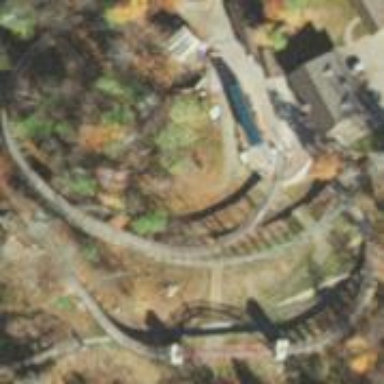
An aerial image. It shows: Miniature railway bridge.